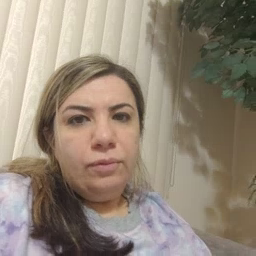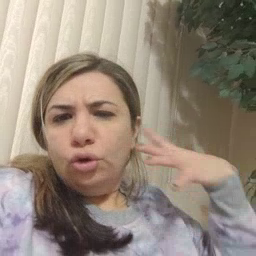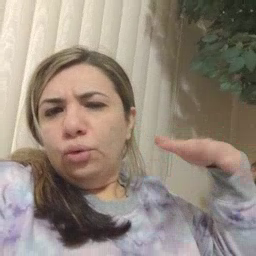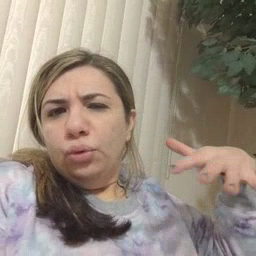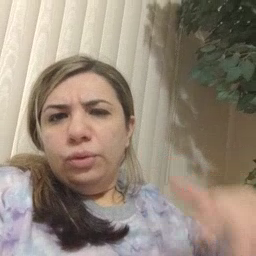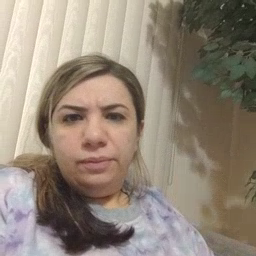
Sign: noisy